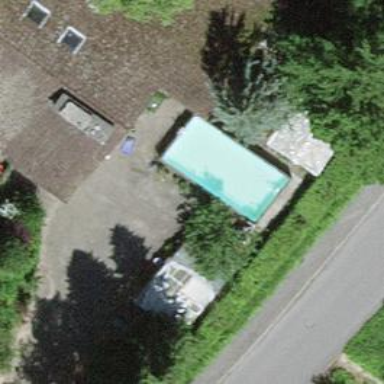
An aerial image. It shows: Swimming pool located in leisure land.